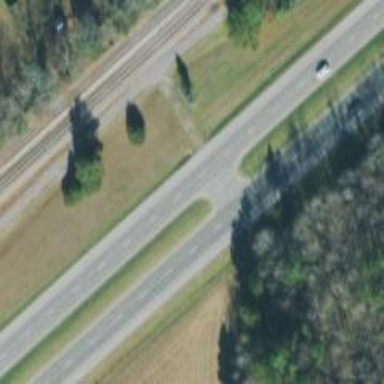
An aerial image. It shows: Asphalt road classified as trunk highway.